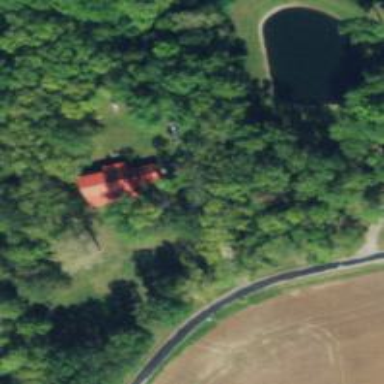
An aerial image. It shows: Driveway.